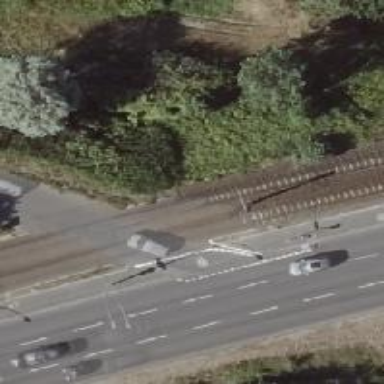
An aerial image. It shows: Tram level crossing on the railway.